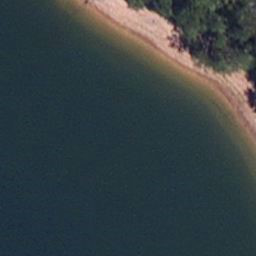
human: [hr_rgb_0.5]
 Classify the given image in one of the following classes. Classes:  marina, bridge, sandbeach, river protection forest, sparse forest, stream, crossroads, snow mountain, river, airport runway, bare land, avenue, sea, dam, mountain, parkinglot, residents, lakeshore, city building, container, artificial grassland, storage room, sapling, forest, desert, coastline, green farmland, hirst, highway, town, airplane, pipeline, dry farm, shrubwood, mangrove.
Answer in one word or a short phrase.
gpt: lakeshore